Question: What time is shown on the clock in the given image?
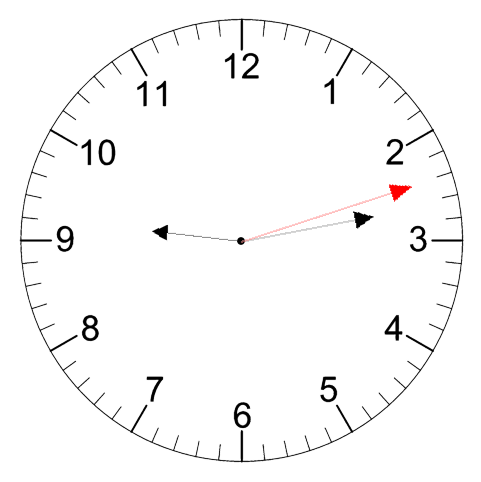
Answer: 09:13:12